Field crop: tomato
Growth stage: 1
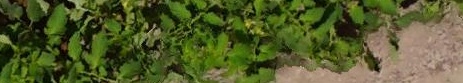
Species: tomato